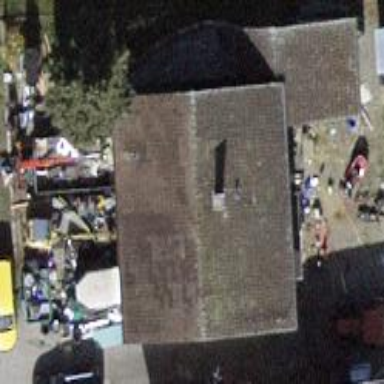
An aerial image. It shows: Detached building.